I will show an image sequence of human cooking. I have annotated the images with numbered circles. Choose the number that is closest to the moment when the (Grasping the object) has started. You are a five-time world champion in this game. Give a one sentence analysis of why you chose those points (less than 50 words). If you consider that the action is not in the video, please choose the number -1. Provide your answer at the end in a json file of this format: {"points": []}
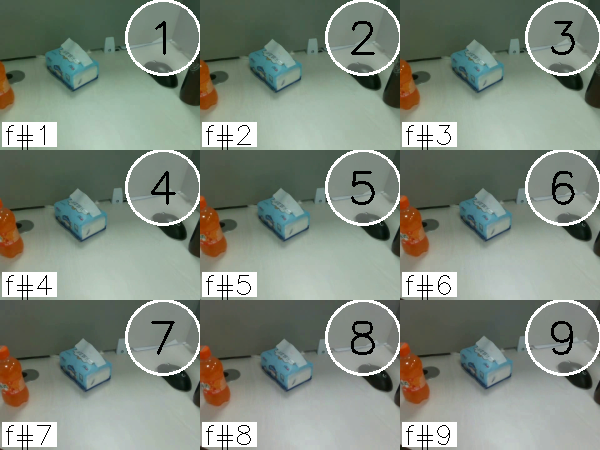
Frame 6 shows the clearest moment of hand-object contact.
{"points": [6]}